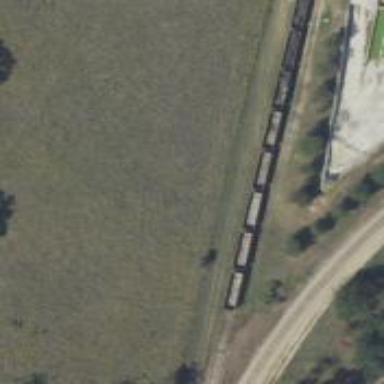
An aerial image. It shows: Railway spur service.